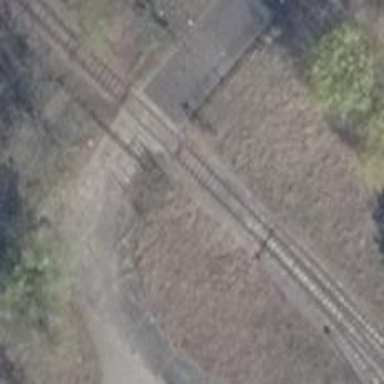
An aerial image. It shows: Railway switch.